Question: I am building a news paper app for that I need to show news paper images(epaper) in gallary view... I need to download about 100 images. for that I use asyncTask and for every download image I create new AsyncTask object and,when I am trying to download image and set into gallary I have the error in middle "VM won't let us allocation... bytes" and crash the app.
'''
new AsyncTask<String, Void, Bitmap> () {
@Override
protected Bitmap doInBackground(String... params) {
HttpGet httpRequest;
try {
httpRequest = new HttpGet(new URL(params[0]).toURI());
HttpClient httpClient = new DefaultHttpClient();
HttpResponse response = (HttpResponse) httpClient.execute(httpRequest);
HttpEntity entity = response.getEntity();
BufferedHttpEntity bufHttpEntity = new BufferedHttpEntity(entity);
InputStream is = bufHttpEntity.getContent();
return BitmapFactory.decodeStream(is);
} catch (MalformedURLException e) {
e.printStackTrace();
} catch (URISyntaxException e) {
e.printStackTrace();
} catch (ClientProtocolException e) {
e.printStackTrace();
} catch (IOException e) {
e.printStackTrace();
}/* catch (Error e) {
e.printStackTrace();
}*/
return null;
}
@Override
protected void onPostExecute(Bitmap result) {
if(result != null) {
img.setImageBitmap(ePaperInfo.getImgJpg1());
notifyDataSetChanged();
}
}
}
'''
show the error in logcat:

Please help me
Thanks in advance.
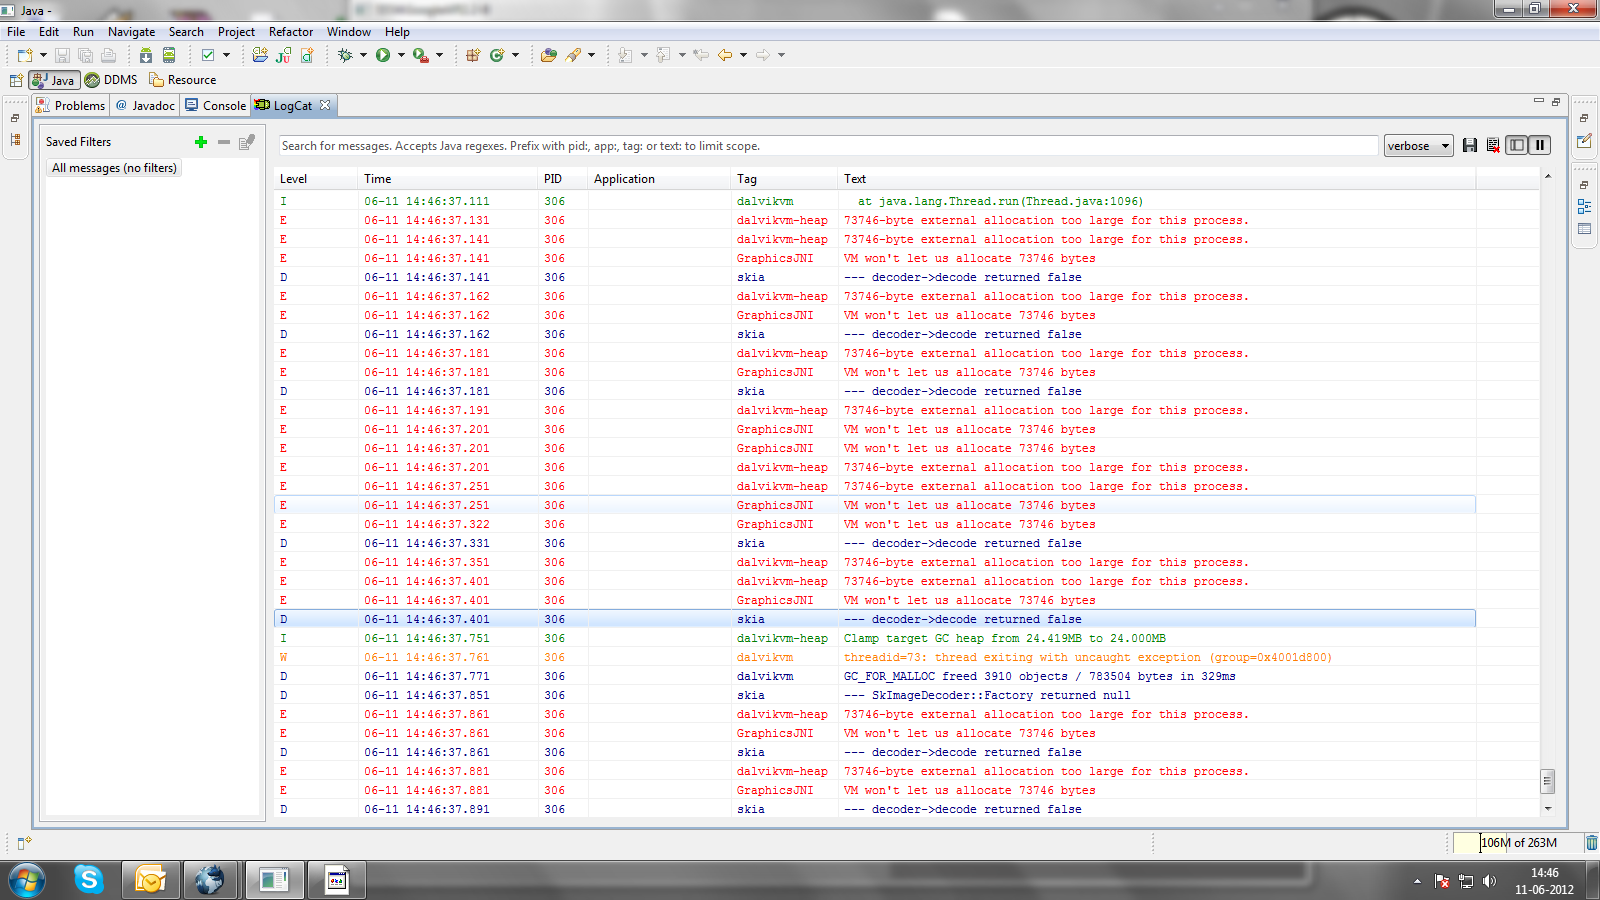
Answer: You should definetly not keep 100 Bitmaps on memory at the same time. You need to download only the Bitmaps needed and then call recycle() before downloading new Bitmaps.
Have a look at this exaple for the preferred way of doing what you want: <URL>